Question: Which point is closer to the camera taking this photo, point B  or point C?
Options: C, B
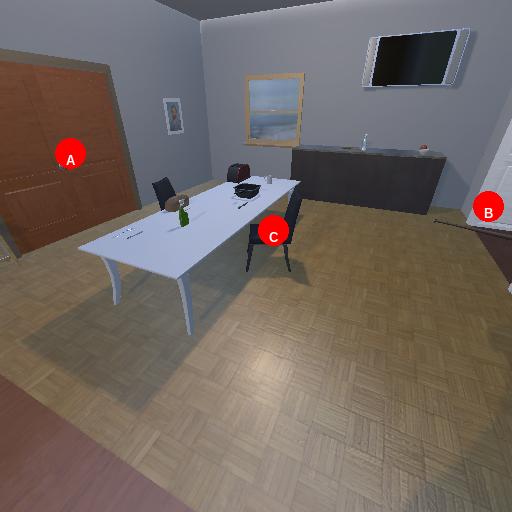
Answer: C